Question: There seems to be a bug with the embedded scene and the option of mouse cursor (cursor='rayOrigin: mouse'),
i've put an mouseenter and mouseleave event on a box to change it's size. It works fine as long as the page is contained in the browser, but when the page is "scrollable" the events get messed up ( like showed in the gif, link bellow). I don't know if I messed up somewhere but it seems that it comes from Aframe. There's a link bellow for the github issue ( more details on it).
GIF :

Github Issue :
<URL>
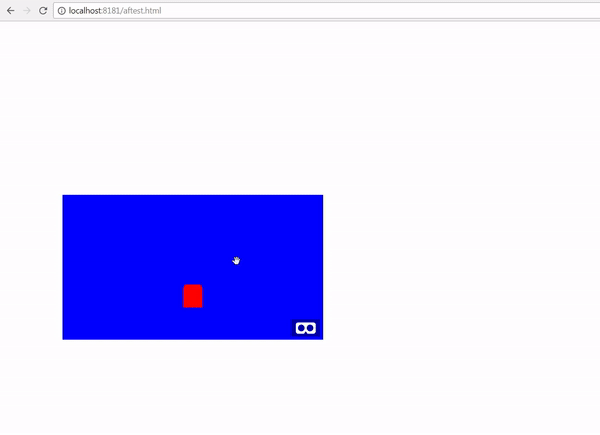
Answer: The 'mouse-cursor' component uses the whole window to calculate the position, so You'd have to rewrite it, to utilize the '<canvas>' for raycasting.
There is a workaround, you can make a fullscreen scene and put it in an '<i-frame>', where the 'window' is the iframe's body.
Example <URL>.